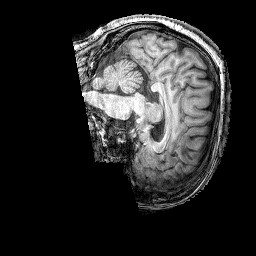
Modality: T1w
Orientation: sagittal
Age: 39
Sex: female
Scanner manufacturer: siemens
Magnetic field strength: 3 T
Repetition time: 2.25 s
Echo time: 0.00411 s